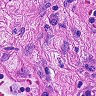
Metastatic tissue present: no